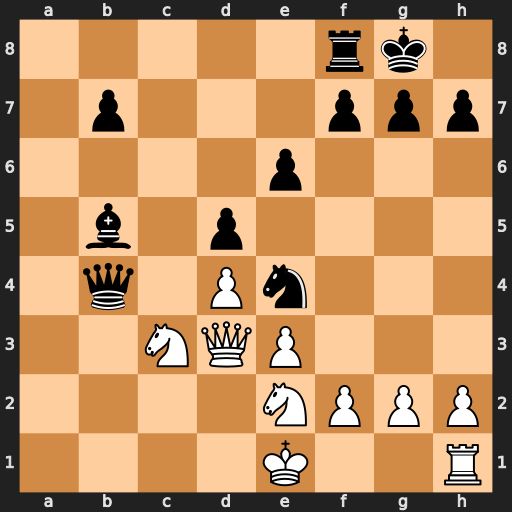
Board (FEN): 5rk1/1p3ppp/4p3/1b1p4/1q1Pn3/2NQP3/4NPPP/4K2R
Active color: w
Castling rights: K
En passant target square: -
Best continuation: Qxb5 Qxb5 Nxb5